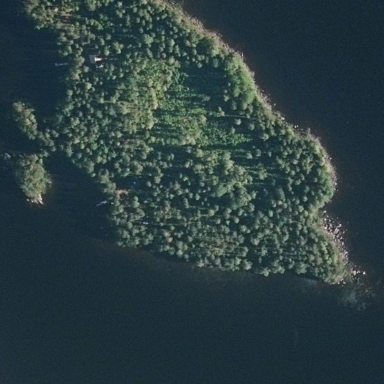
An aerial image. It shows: Islet surrounded by woodland.